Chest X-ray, AP view. Patient: 62 years old, sex M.
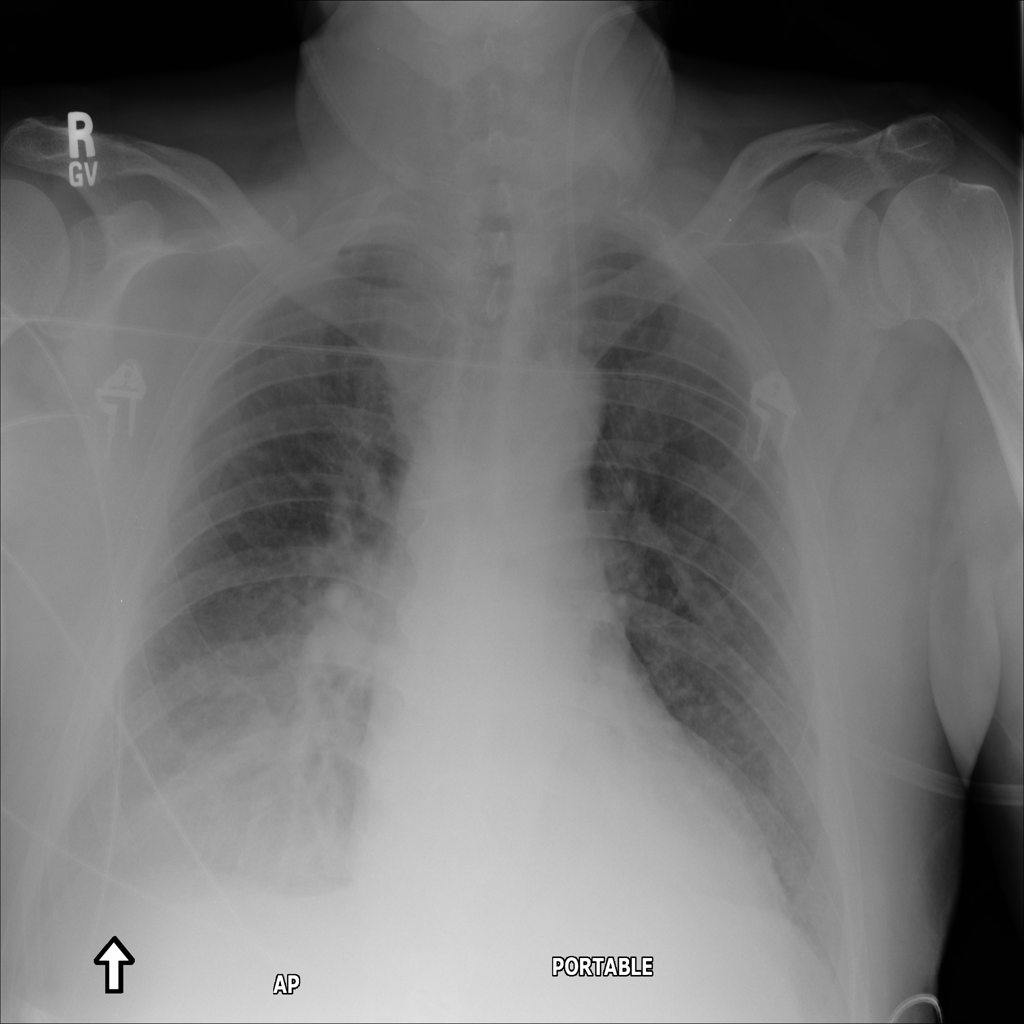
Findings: No Finding